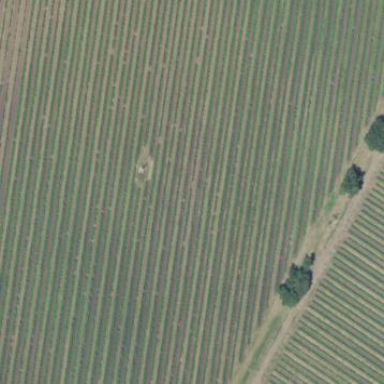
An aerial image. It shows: Vineyard growing grapes.